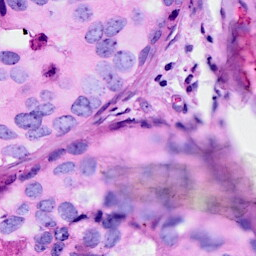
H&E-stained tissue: Breast